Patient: sex M, age 73
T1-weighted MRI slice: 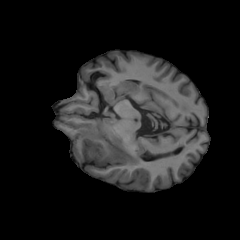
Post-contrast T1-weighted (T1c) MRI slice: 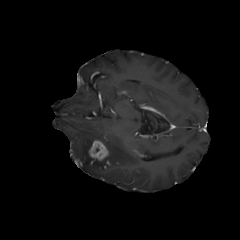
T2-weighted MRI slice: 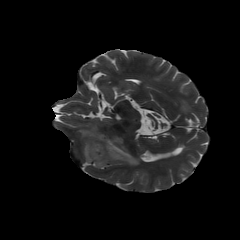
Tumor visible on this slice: yes
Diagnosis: Glioblastoma, IDH-wildtype
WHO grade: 4